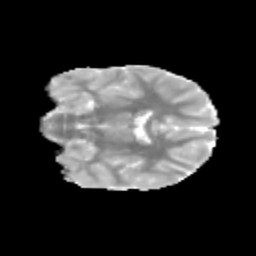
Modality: MD
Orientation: coronal
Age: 11
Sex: male
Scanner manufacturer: siemens
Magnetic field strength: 3 T
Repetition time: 3.8 s
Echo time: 0.07 s